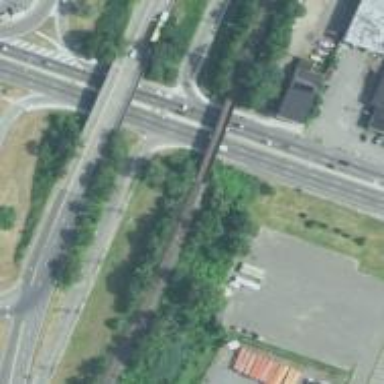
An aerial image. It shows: Trunk link highway.